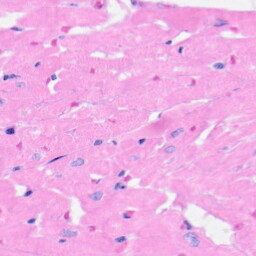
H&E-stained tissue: Heart